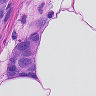
Metastatic tissue present: yes